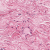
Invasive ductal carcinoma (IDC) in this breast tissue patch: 0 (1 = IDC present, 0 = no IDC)